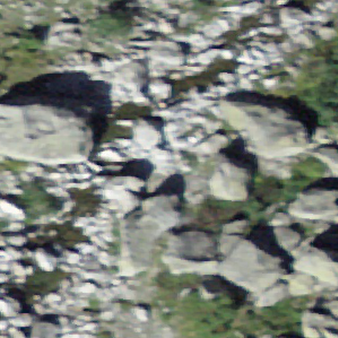
Label: bouldering_area